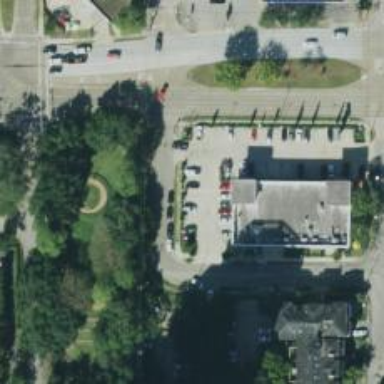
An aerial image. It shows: Parking space.